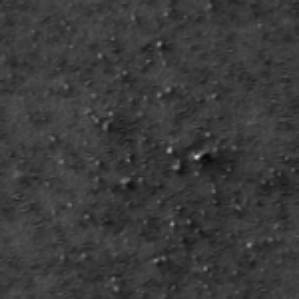
Label: frost